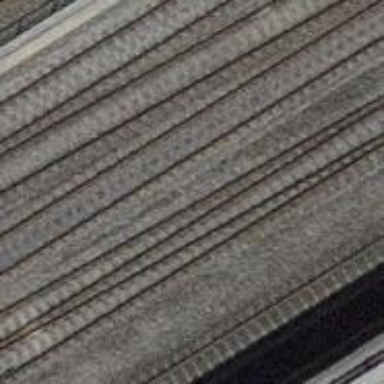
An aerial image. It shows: Single-track electrified railway with contact line.